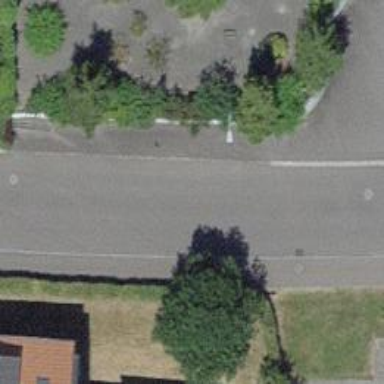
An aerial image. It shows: Asphalt road in residential area.